Question: I try to retrieve a list of every file in my repository with the commit short message (of the commit when it was changed last time), the date and author name. It should look like on github:

I already tried
'''
for file in */*; do
echo $f $(git log --pretty=format:"%an %s" -- $f)
done
'''
The elapse time for my repository is around 20 seconds. That is way to slow. This repository just contains around 500 files. It has to work for repos with 16k files as well.
Therefore, I just tried:
'''
git log --pretty=format:"%an %s" -- */*
'''
This prints every commit in the repo with an elapse time around 0.5 seconds. The performance is good, but I could not find a way to print the changed files in the commit.
I already read about the formats and could not find something usefull.
Ideas?
I'm using git 2.14 on my system.
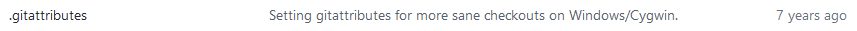
Answer: Adding the raw flag will also show the files associated with each commit. You can then pipe the output through to awk to just list the filenames as opposed to the filenames as well as file mode etc
'''
git log --raw --pretty=format:"%an %s" | awk '!/^:/ {print $0 } /^:/ { print $6 }'
'''
To get the commit message associated with each file, use:
'''
git log --raw --pretty=format:"%an %s %f" | awk '!/^:/ {mess=$0 } /^:/ { fils[$6]=mess } END { for ( i in fils ) { print i" - "fils[i]} }'
'''
Here, we use awk to put the commit messages into an array indexed by the filenames.